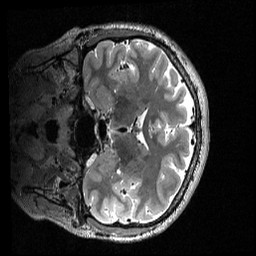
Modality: T2w
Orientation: coronal
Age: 21
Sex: female
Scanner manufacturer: siemens
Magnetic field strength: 3 T
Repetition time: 3.2 s
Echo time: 0.56 s